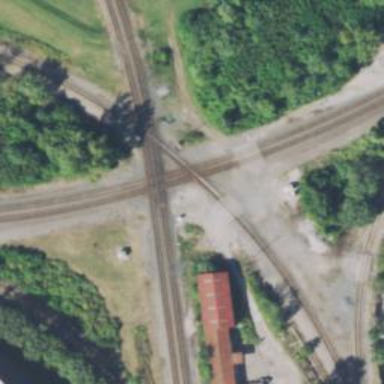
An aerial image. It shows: Railway junction.